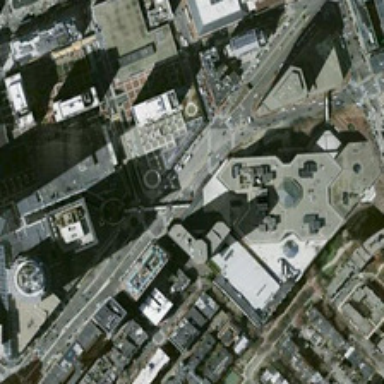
A long straight dark gray highway through the buildings in it .